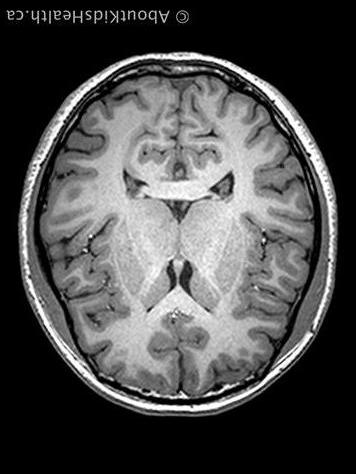
Label: notumor